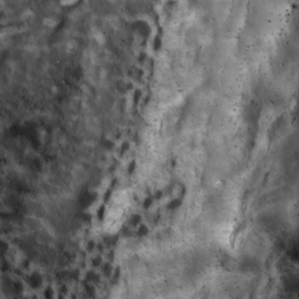
Label: non_frost